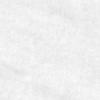
Label: no_change